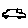
Label: car